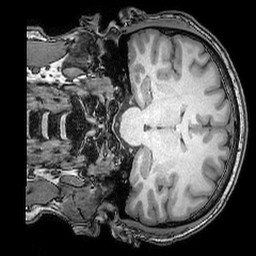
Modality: T1w
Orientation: coronal
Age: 33
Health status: ill
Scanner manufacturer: philips
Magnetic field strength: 3 T
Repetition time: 0.007 s
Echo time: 0.003501 s